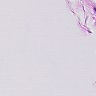
Metastatic tissue present: no